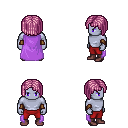
a pixel art fantasy rpg character, male body template, dark elf, purple skin, lavender cape, red pants, pink pageboy hairstyle, leather bracers, maroon shoes, four views (front, back, left, right), 2x2 character sprite sheet, small pixel art, hard edges, no anti-aliasing